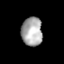
Tissue: lung
Cell type: Fibroblasts
Senescence score: 0.569
Nuclear area (px): 590
Mean DAPI intensity: 170.442